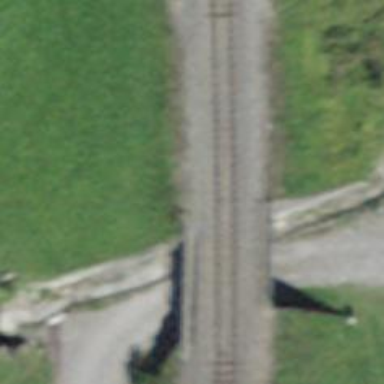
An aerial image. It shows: Narrow-gauge railway bridge with electrified contact line for single track.